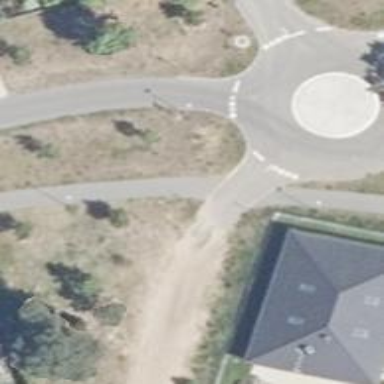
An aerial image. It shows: Road with "give way" sign.